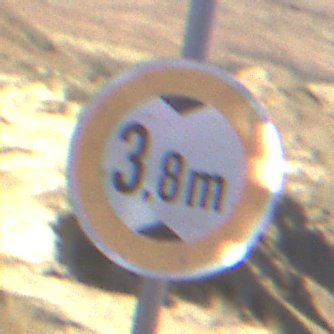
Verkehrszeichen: TatsaechlicheHoehe
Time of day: Midday
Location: Outdoor (Nature)
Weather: Clear
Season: NotSpecified
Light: Natural